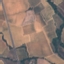
Land use / land cover class: PermanentCrop